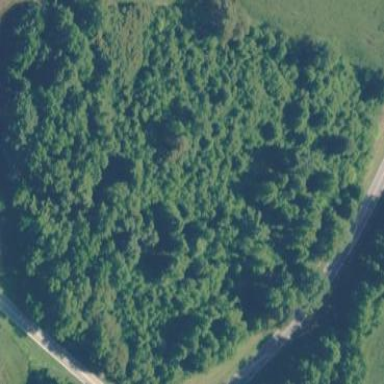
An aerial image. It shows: Mixed woodland with variety of leaf types and cycles.